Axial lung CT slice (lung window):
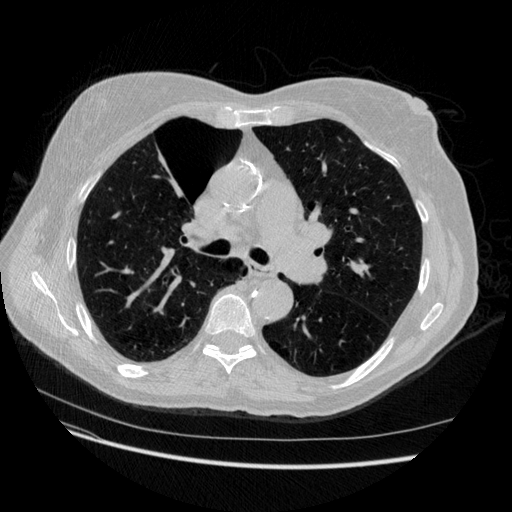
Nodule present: no